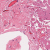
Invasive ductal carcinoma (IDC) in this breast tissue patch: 0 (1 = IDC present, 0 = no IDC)